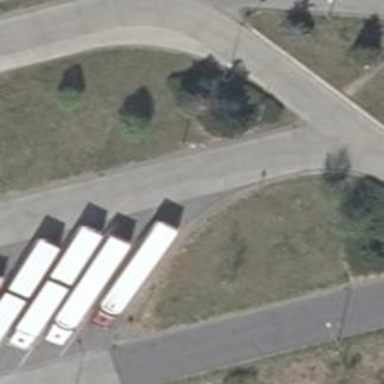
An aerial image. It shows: Asphalt parking aisle road for service vehicles.